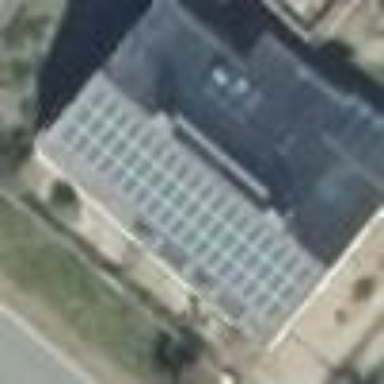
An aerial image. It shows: Building with gabled roof that is dark grey in color. The roof is oriented along the structure.